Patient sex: M
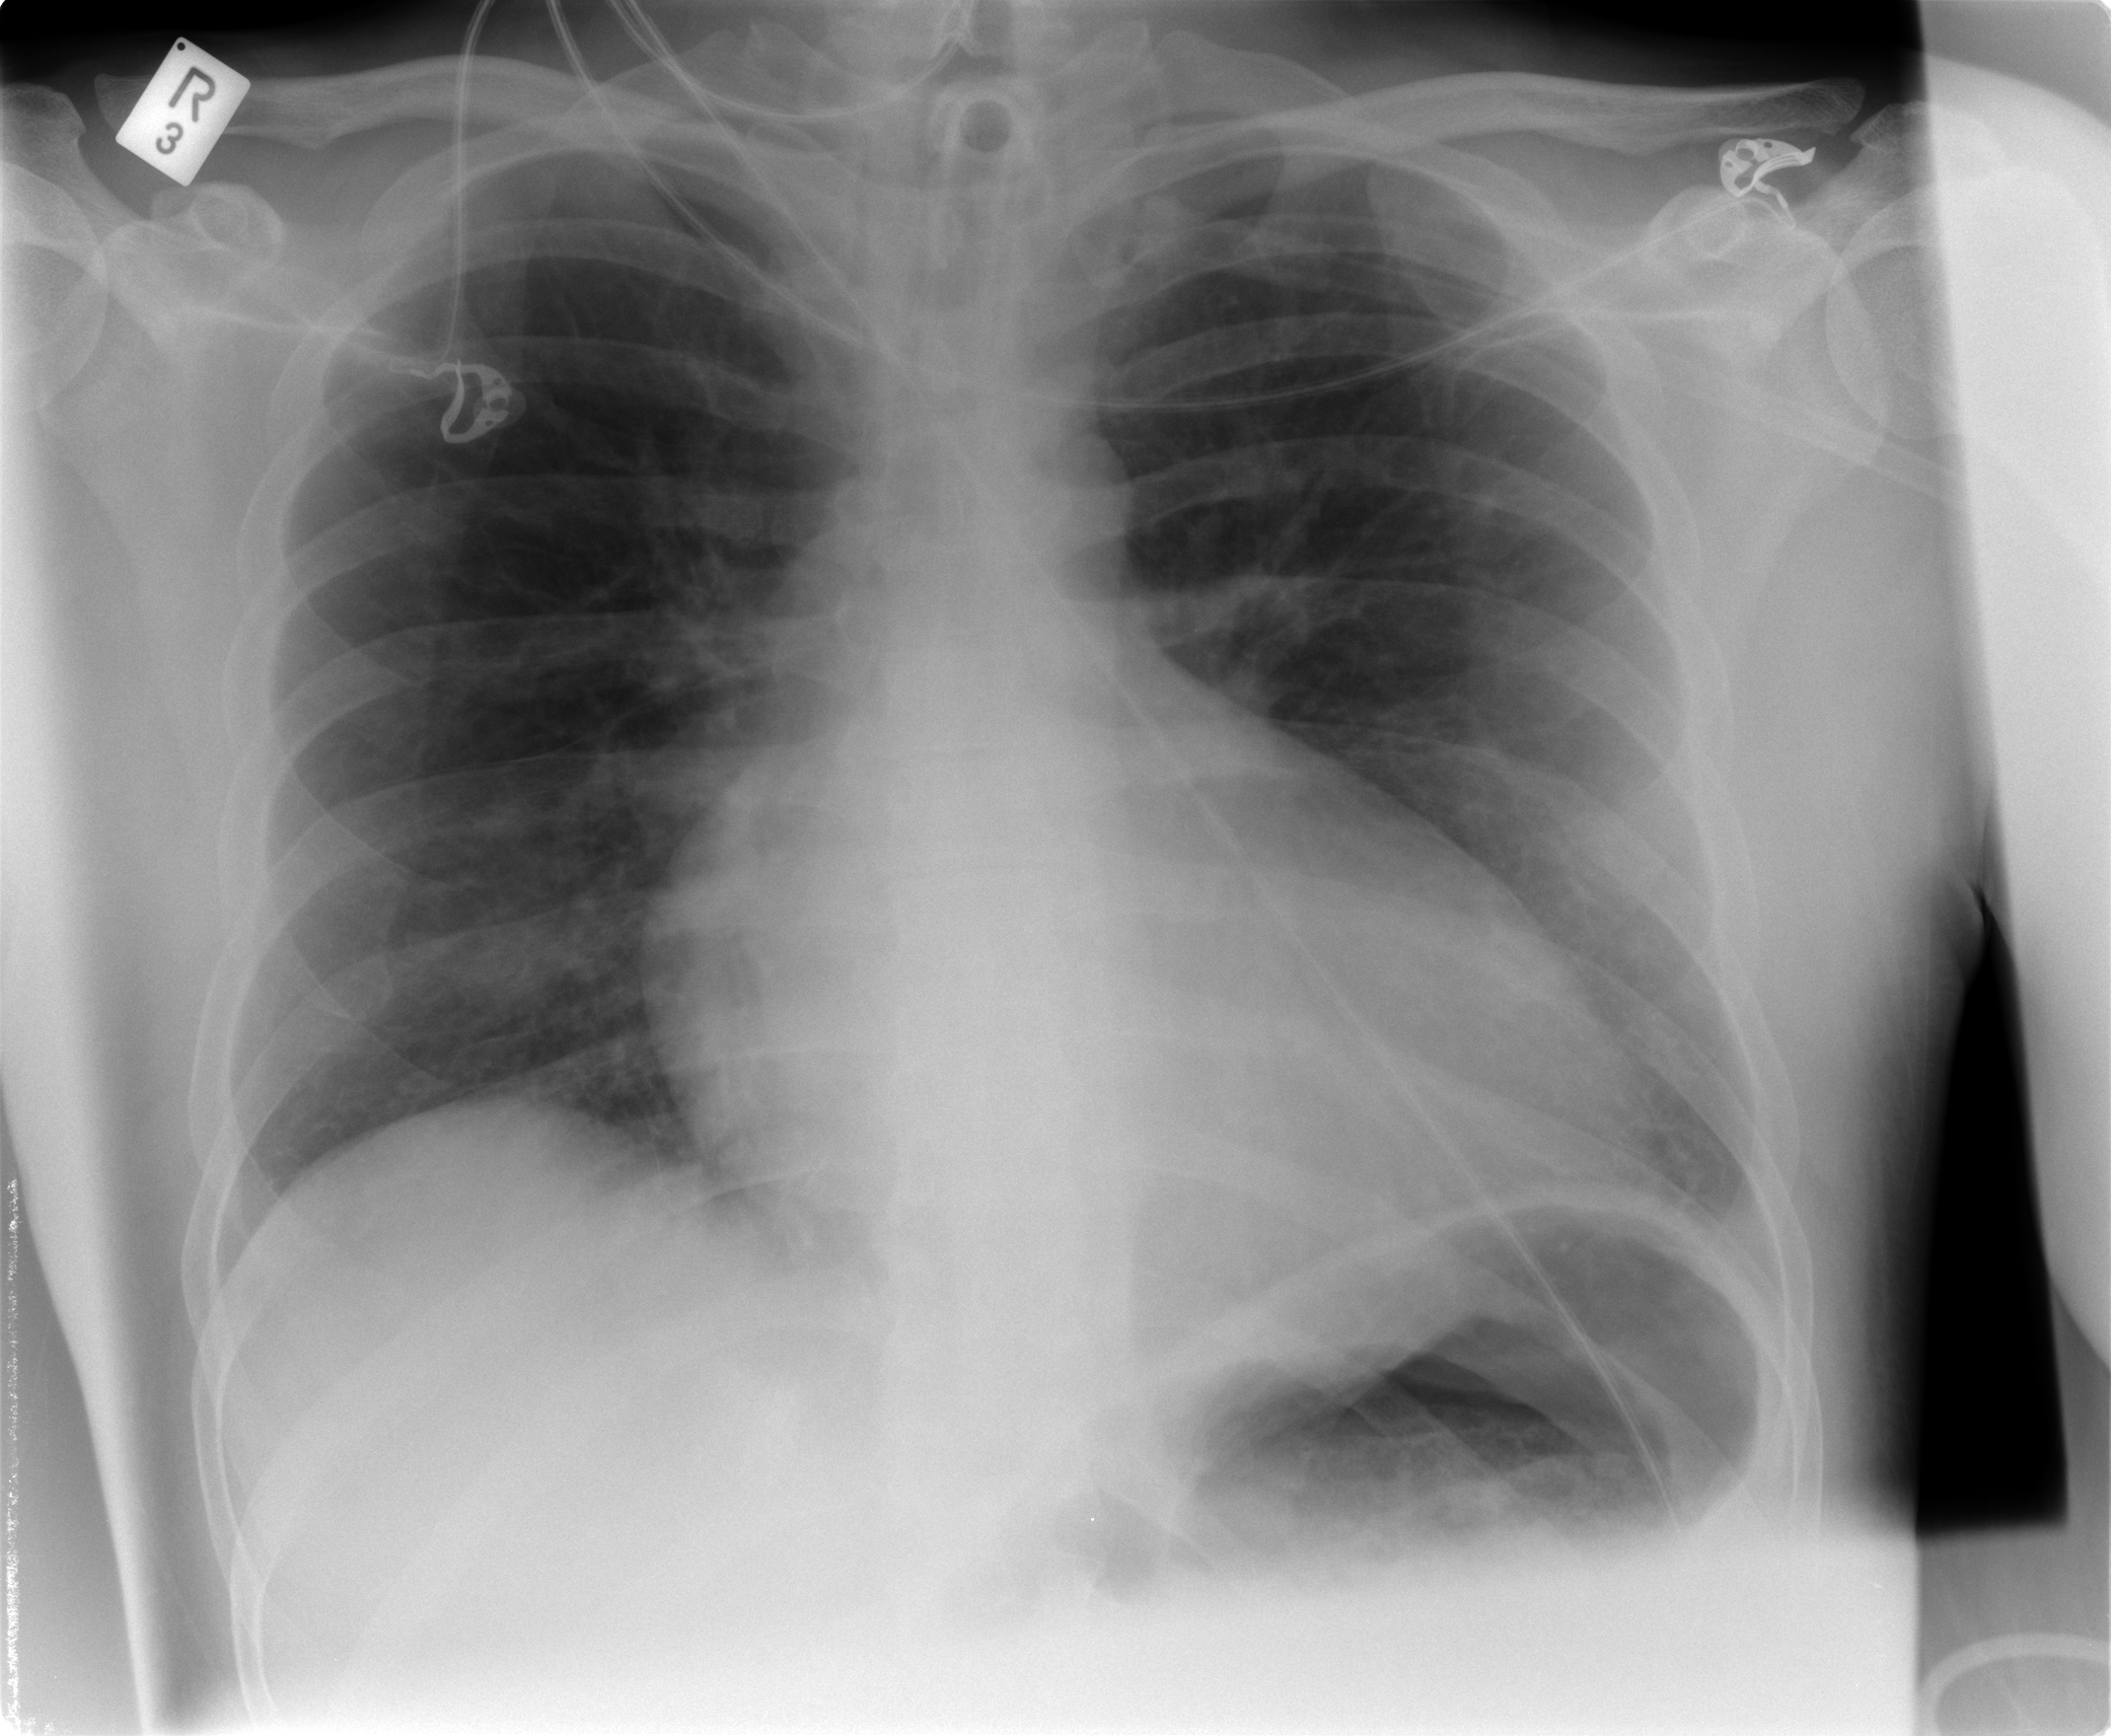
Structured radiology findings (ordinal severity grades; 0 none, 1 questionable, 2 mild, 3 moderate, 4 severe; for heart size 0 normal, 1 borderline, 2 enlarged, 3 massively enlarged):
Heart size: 2
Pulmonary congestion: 0
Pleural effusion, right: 0
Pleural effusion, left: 2
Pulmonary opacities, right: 0
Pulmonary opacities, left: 2
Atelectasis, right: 0
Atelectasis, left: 0